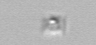
Label: Bacillariophyceae_morphotype1